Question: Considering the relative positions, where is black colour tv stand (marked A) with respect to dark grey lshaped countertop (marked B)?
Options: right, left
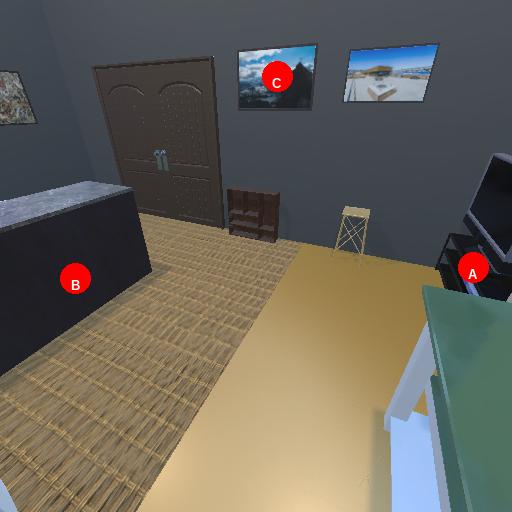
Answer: right